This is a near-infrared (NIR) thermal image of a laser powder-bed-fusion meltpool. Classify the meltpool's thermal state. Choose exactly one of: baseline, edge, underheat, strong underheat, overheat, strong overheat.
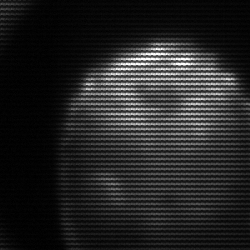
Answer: edge